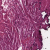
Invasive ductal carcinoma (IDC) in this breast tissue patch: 0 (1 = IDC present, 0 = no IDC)